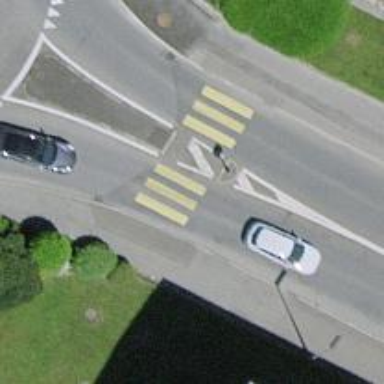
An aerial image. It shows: Marked crossing with zebra crossing. There is island at the crossing.